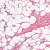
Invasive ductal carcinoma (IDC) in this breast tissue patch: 0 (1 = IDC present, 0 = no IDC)